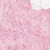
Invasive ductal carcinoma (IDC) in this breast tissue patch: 0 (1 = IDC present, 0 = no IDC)